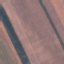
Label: AnnualCrop